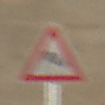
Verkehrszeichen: SeitenwindVonLinks
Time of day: Midday
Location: Roofed (Tunnel)
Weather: NotSpecified
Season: NotSpecified
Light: Natural